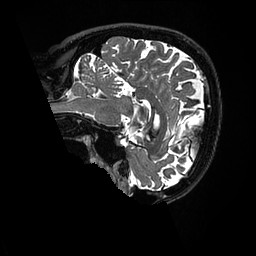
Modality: T2w
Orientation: sagittal
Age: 48
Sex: male
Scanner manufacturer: ge
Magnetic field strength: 3 T
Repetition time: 3.202 s
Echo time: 0.06623 s